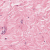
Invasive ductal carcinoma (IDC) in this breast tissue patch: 0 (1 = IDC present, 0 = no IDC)